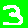
Digit: 3